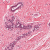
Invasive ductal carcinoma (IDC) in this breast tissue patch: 0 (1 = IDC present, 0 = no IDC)